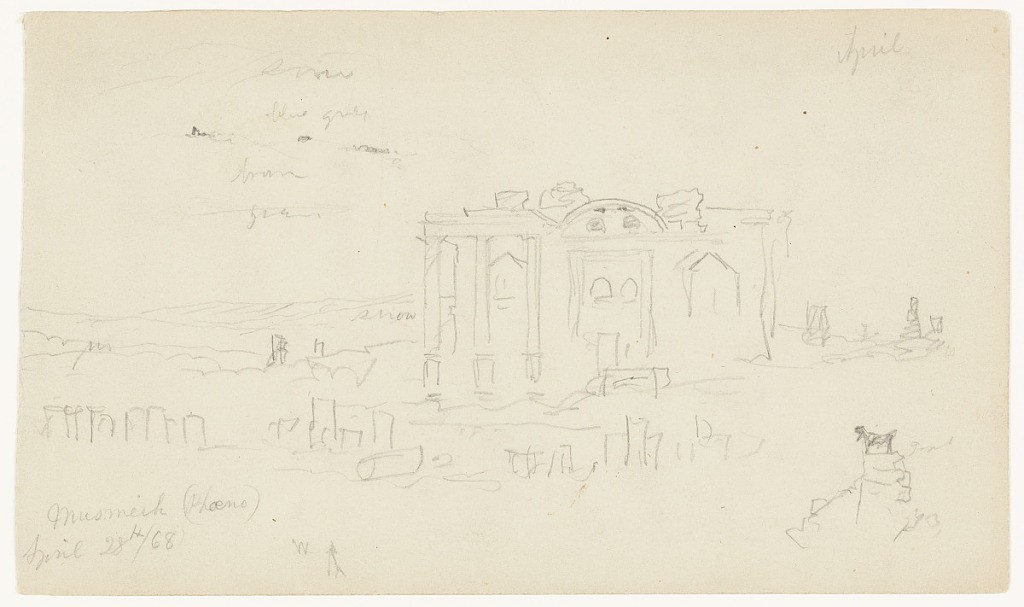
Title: Ruins of Phaena at Al-Masmiyah, Syria
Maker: Frederic Edwin Church, American, 1826–1900
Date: April 28, 1868
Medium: Graphite on gray-green wove paper; verso: graphite and white gouache
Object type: Drawing
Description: Landscape and architectural sketch showing a view of the praetorium, or temple, and other ruins of the ancient Roman city of Phaena, located near the town of Al-Masmiyah in southern Syria. The polychromed temple no longer exists, having been dismantled in 1876 by the Ottoman army for the construction of a barracks nearby. Column fragments and other ruins--one surmounted by a goat--are visible in foreground. The ornate classical facade of the Roman temple is visible at center, with three standing columns to the left of its entrance. Mountains rise in the background.

Verso: Landscape and architectural sketches showing details of the ruins of Phaena found at Al-Masmiyah, Syria. Transcription of a Greek carving visible at upper left. Below, carved cornice details are shown, described being visibly colored with paint. Grapes and leaves are shown within intertwining circular motifs. In the lower portion and oppositely oriented, a landscape sketch showing a mountain ridge and clouds is visible.